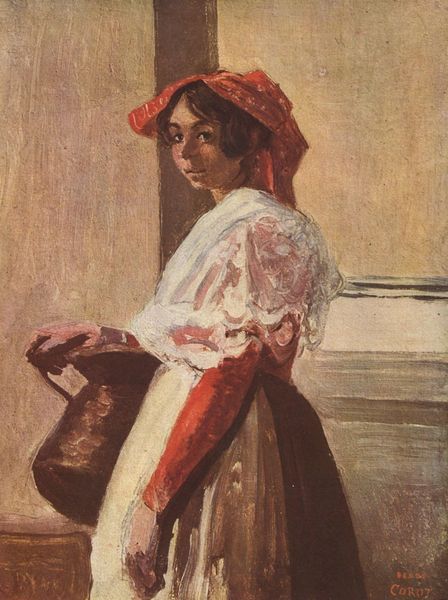
Titel: Italienerin mit Krug
Künstler: Jean Baptiste Camille Corot
Standort: Paris
Institution: Privatsammlung
Schlagwörter: dunkel, gemälde, hand, körper, schatten, umhang, weiß, gelb, mädchen, ocker, braun, frau, haar, hell, hut, kleid, licht, mund, nase, orange, profil, raum, rücken, schwarz, zimmer, blick, dame, rot, schleier, tuch, beige, haube, malerei, rock, kappe, wand, arm, arme, augen, bluse, dienerin, gesicht, spitze, tragen, ärmel, bildnis, hände, portrait, porträt, signatur, öl, pastos, gewand, haare, stehend, stoff, stoffe, tücher, rosa, seide, sack, henkel, kanne, krug, lächeln, schürze, magd, seitlich, tüll, mauer, spitz, tapete, kopftuch, pupillen, korb, zofe, stola, griff, gefäß, kupfer, wei0, fass, tasche, pupille, sims, seitenprofil, drinnen, corot, rotkäppchen, rosarot, portrati, tull, einkäuferin, grobe linien, 1800, portrain, 'kleid